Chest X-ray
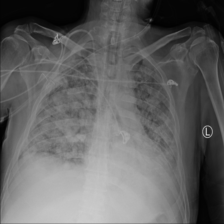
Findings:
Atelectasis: negative
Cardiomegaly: negative
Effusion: negative
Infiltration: negative
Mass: negative
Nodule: negative
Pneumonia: negative
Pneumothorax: negative
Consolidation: negative
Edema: negative
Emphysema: negative
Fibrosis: negative
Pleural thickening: negative
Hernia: negative